Question: I'm looking at using doctrine for an application I'm working on - but after reading the documentation I'm having trouble conceptualizing how to represent the database structure we have in terms of entities.
I have many tables which have partner tables which hold translation data like the following....

Where I would like to have one Entity (Navigation Element) which had access to the 'label' field depending on what Language I set in my application. The following from the Doctrine documentation seems to suggest that you need to define one (single) table which is used to persist an entity
> <URL>
By default, the entity will be
persisted to a table with the same
name as the class name. In order to
change that, you can use the @Table
annotation as follows:
Or do I need to define two entities and link them (or allow the translation table to inherit from the element table).
And what strategy would I use to always insert a language_id clause to the Join (to ensure I'm pulling the right label for the currently set language). Is this something I would define in the entity itself, or elsewhere?
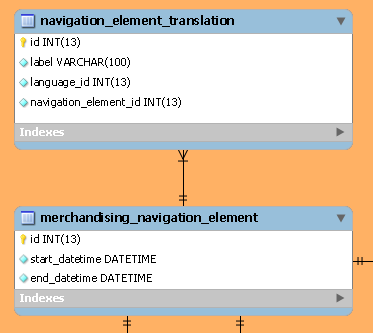
Answer: This seems to suit a <URL>. This is the scenario from that page translated to your situation:
'''
/** @Entity */
class NavigationElement
{
// ...
/**
* @OneToMany(targetEntity="NavigationElementTranslation", mappedBy="navigationElement")
*/
private $translations;
// ...
public function __construct() {
$this->translations = new \Doctrine\Common\Collections\ArrayCollection();
}
}
/** @Entity */
class NavigationElementTranslation
{
// ...
/**
* @ManyToOne(targetEntity="NavigationElement", inversedBy="translations")
* @JoinColumn(name="navigation_element_id", referencedColumnName="id")
*/
private $navigationElement;
// ...
}
'''
You could add a 'getLabel($languageId)' method to the NavigationElement entity that searches through the translations to get the correct label:
'''
public function getLabel($languageId) {
foreach($this->translations as $trans) {
if($trans->languageId == $languageId)
return $trans->label;
}
throw new InvalidArgumentException();
}
'''
And you could use the following DQL to ensure you only load the translation you want into the '$translations' property:
'''
$query = $em->createQuery(
"SELECT ne, net
FROM Entity\NavigationElement ne
JOIN ne.translations net WITH net.languageId = :langId"
);
$query->setParameter('langId', $languageId);
$navigationElements = $query->execute();
'''
This situation sounds like one where you would want to cache aggressively. Make sure you look into <URL> mechanisms too.
Also, internationalization can be handled reasonably well in PHP with <URL> if you find join tables for translations start to become unmanageable.